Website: crate-barrel
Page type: billing-address
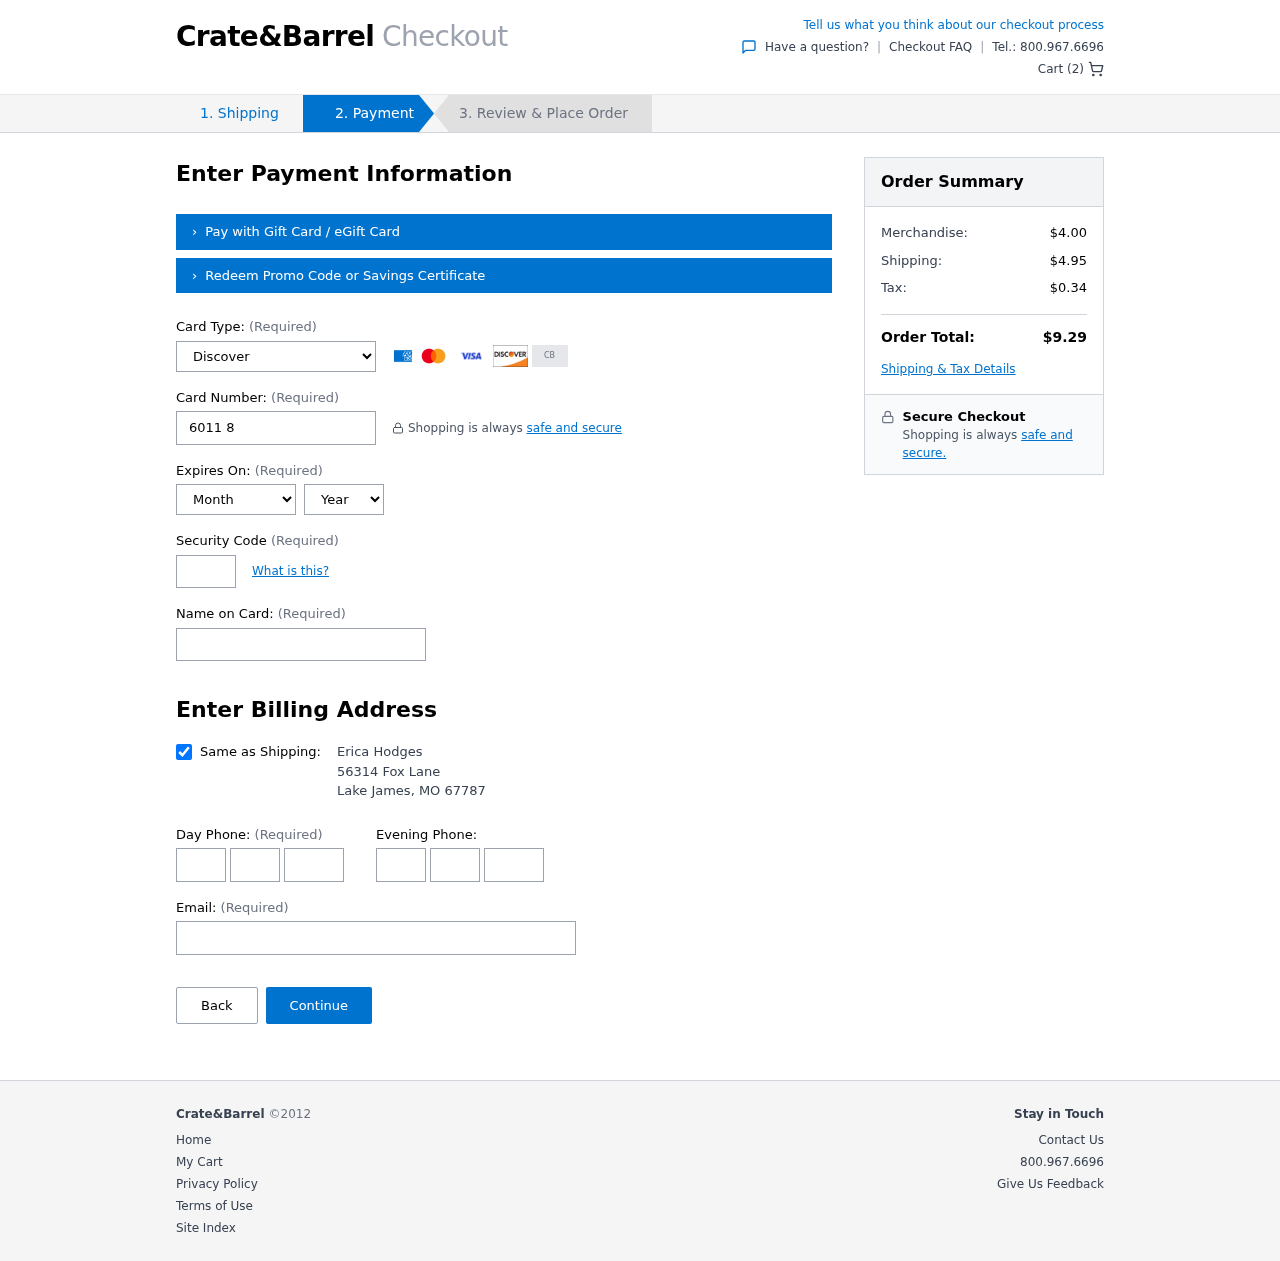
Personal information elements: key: PII_CARD_CVV
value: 117
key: PII_CARD_EXPIRY_MONTH
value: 12
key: PII_CARD_EXPIRY_YEAR
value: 30
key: PII_CARD_NUMBER
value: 6011 8304 4685 6654
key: PII_CARD_TYPE
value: Discover
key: PII_CITY
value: Lake James
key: PII_EMAIL
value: ericahodges@yahoo.com
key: PII_FULLNAME
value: Erica Hodges
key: PII_PHONE_ALT_AREA
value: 925
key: PII_PHONE_ALT_PREFIX
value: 262
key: PII_PHONE_ALT_SUFFIX
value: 6660
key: PII_PHONE_AREA
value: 810
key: PII_PHONE_PREFIX
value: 550
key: PII_PHONE_SUFFIX
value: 8353
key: PII_POSTCODE
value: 67787
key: PII_STATE_ABBR
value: MO
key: PII_STREET
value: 56314 Fox Lane
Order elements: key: ORDER_NUM_ITEMS
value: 2
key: ORDER_SUBTOTAL
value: $4.00
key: ORDER_SHIPPING_COST
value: $4.95
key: ORDER_TAX
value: $0.34
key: ORDER_TOTAL
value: $9.29